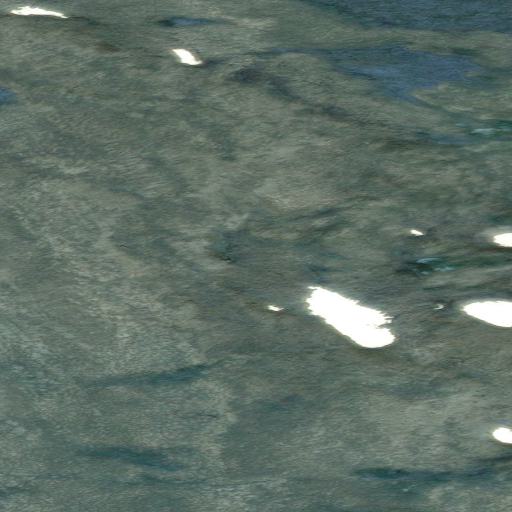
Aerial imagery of mountain in Alaska named Sakpik Mountain containing only unknown